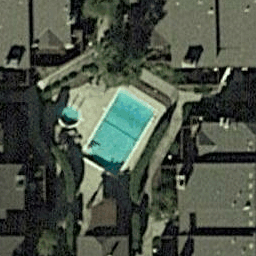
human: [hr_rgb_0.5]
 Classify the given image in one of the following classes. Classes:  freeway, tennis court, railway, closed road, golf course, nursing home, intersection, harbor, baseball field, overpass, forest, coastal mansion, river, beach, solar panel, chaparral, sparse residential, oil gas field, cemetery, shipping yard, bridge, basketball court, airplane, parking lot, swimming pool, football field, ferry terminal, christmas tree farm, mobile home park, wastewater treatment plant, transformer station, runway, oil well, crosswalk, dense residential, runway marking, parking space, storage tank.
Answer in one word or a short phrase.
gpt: swimming pool